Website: home-depot
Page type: customer-info-address
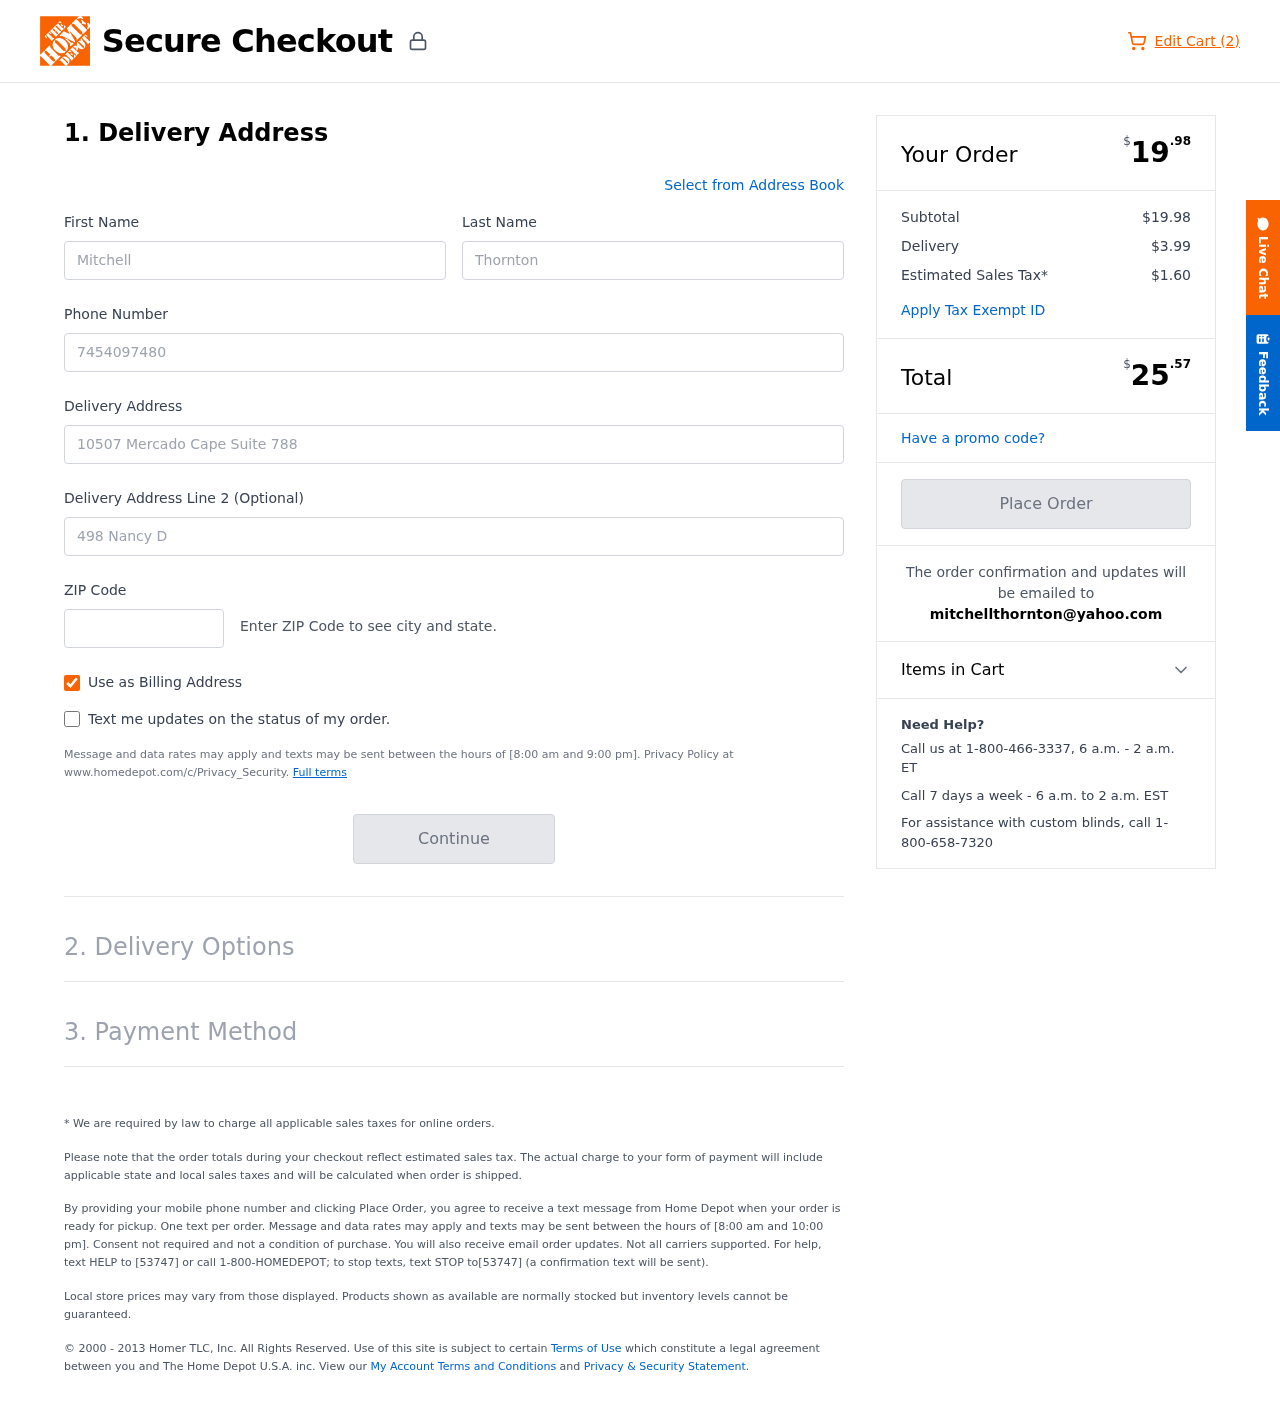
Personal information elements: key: PII_EMAIL
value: mitchellthornton@yahoo.com
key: PII_FIRSTNAME
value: Mitchell
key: PII_LASTNAME
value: Thornton
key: PII_PHONE
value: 7454097480
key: PII_POSTCODE
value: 17670
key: PII_STREET
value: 10507 Mercado Cape Suite 788
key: PII_STREET2
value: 498 Nancy Drive
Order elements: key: ORDER_NUM_ITEMS
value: Edit Cart (2)
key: ORDER_SUBTOTAL_HEADER
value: $19.98
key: ORDER_SUBTOTAL
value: $19.98
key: ORDER_SHIPPING_COST
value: $3.99
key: ORDER_TAX
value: $1.60
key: ORDER_TOTAL2
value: $25.57